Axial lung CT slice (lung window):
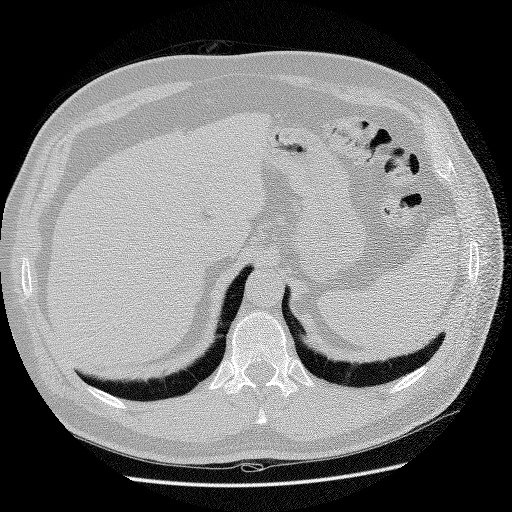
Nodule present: no